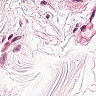
Metastatic tissue present: no